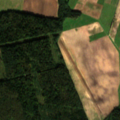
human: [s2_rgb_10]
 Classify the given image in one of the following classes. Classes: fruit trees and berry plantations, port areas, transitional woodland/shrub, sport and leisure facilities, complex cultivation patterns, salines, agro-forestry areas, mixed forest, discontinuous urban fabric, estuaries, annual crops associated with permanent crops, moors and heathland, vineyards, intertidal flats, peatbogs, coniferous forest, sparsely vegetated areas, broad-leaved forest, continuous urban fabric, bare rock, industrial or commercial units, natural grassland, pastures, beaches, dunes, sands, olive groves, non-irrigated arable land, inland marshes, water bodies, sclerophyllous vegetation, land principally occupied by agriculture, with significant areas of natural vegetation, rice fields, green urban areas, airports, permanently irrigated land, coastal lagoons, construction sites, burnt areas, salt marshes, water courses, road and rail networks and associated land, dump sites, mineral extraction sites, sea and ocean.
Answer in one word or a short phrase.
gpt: non-irrigated arable land, broad-leaved forest, mixed forest